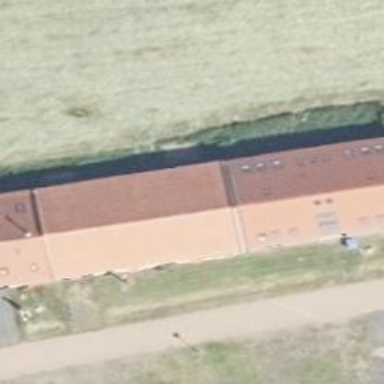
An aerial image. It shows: Farm auxiliary building.